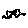
Label: fish